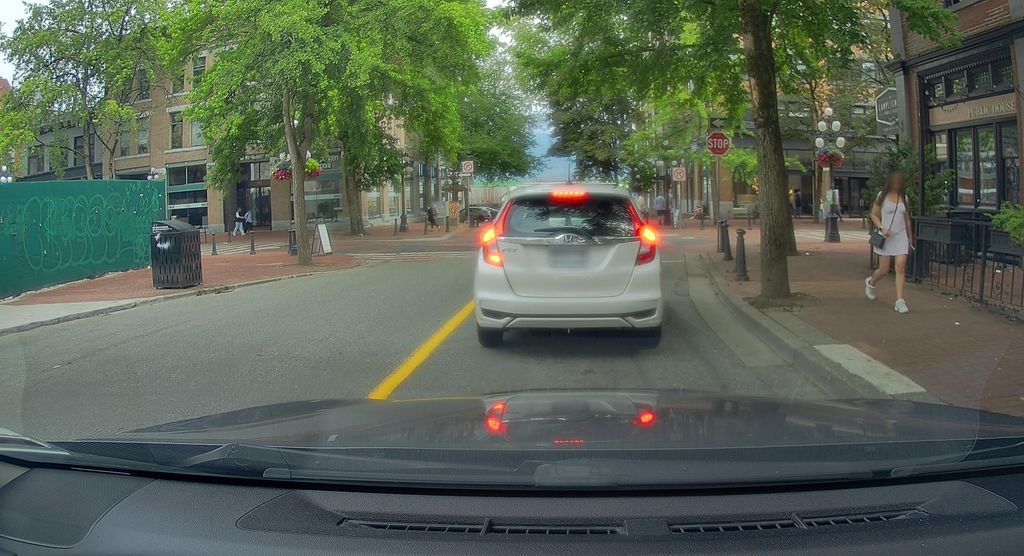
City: vancouver